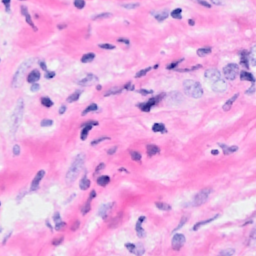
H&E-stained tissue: Breast